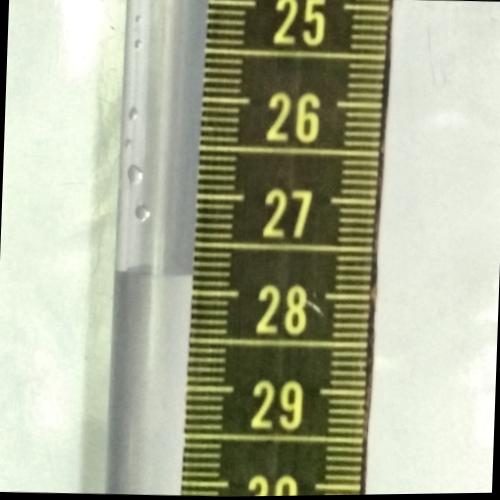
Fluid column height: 27.8 cm